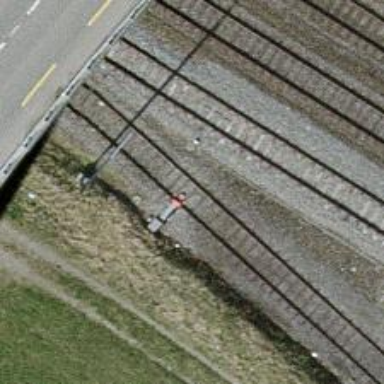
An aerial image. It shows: Wedge used for railway derailment.